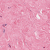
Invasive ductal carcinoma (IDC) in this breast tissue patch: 0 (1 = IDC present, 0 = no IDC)